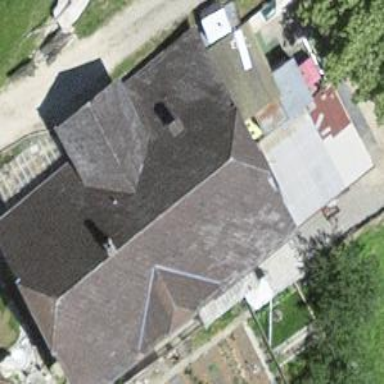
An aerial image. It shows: Farm building.